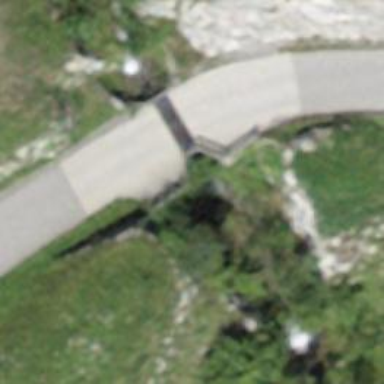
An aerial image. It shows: Culvert tunnel.